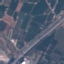
Land use / land cover: Highway